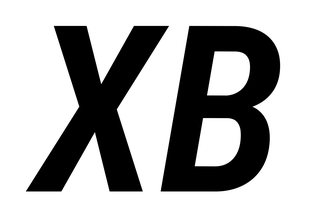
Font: Roboto-Italic_Condensed_SemiBold_Italic